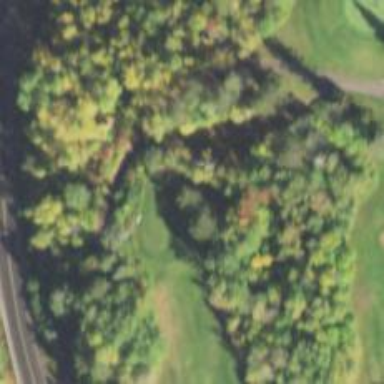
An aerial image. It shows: Service road used as golf cart path.